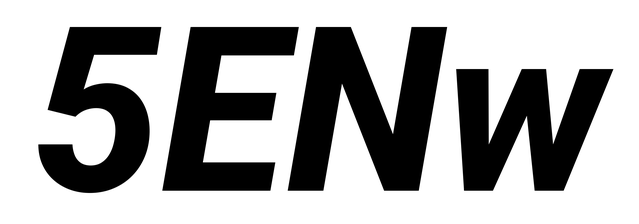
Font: Roboto-Italic_ExtraBold_Italic